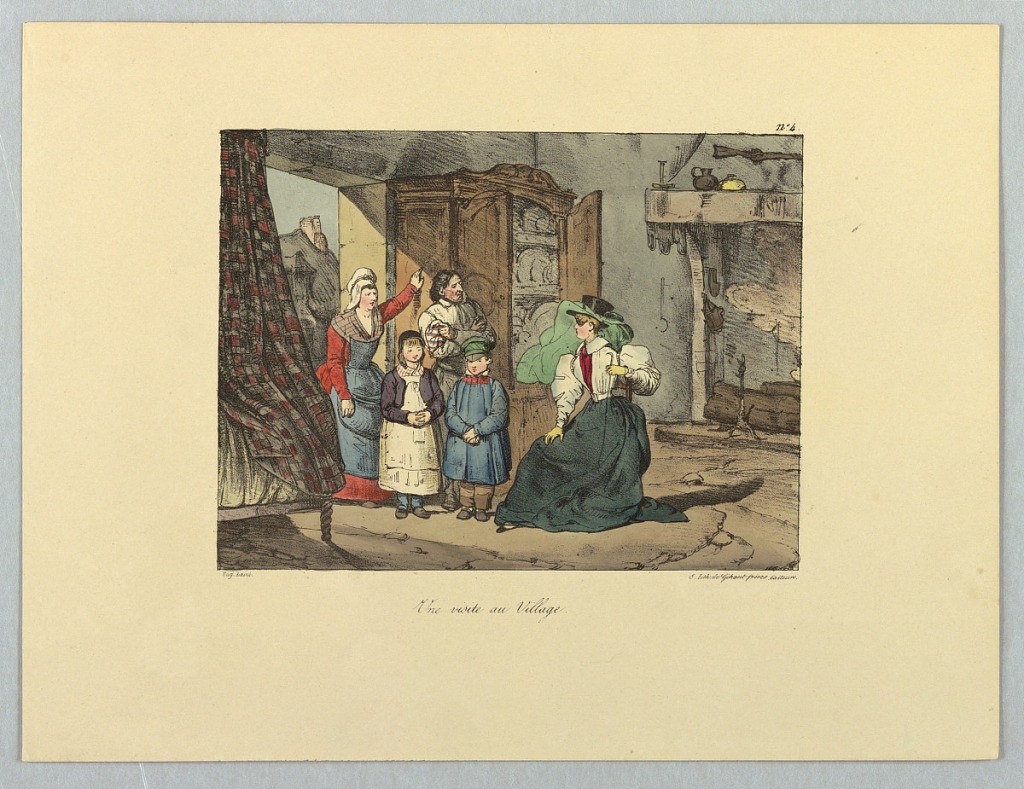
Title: Une visite au Village
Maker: Gihaut Frères, French, 1815 - 1871
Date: ca. 1830
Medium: Lithograph, brush and watercolor on paper
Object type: Print
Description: Peasant family in the doorway, left, of a cottage. Gentlewoman seated, facing them, center. Title, artists'' names below.